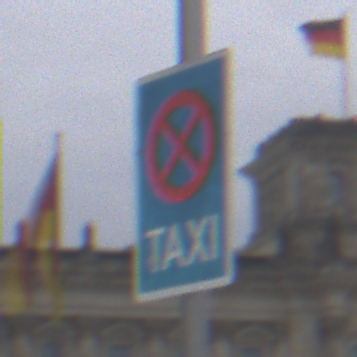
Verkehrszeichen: Taxenstand
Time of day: Midday
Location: Outdoor (Suburban)
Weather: Overcast
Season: NotSpecified
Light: Natural